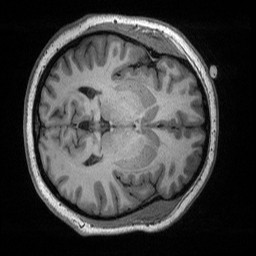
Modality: T1w
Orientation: axial
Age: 30
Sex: female